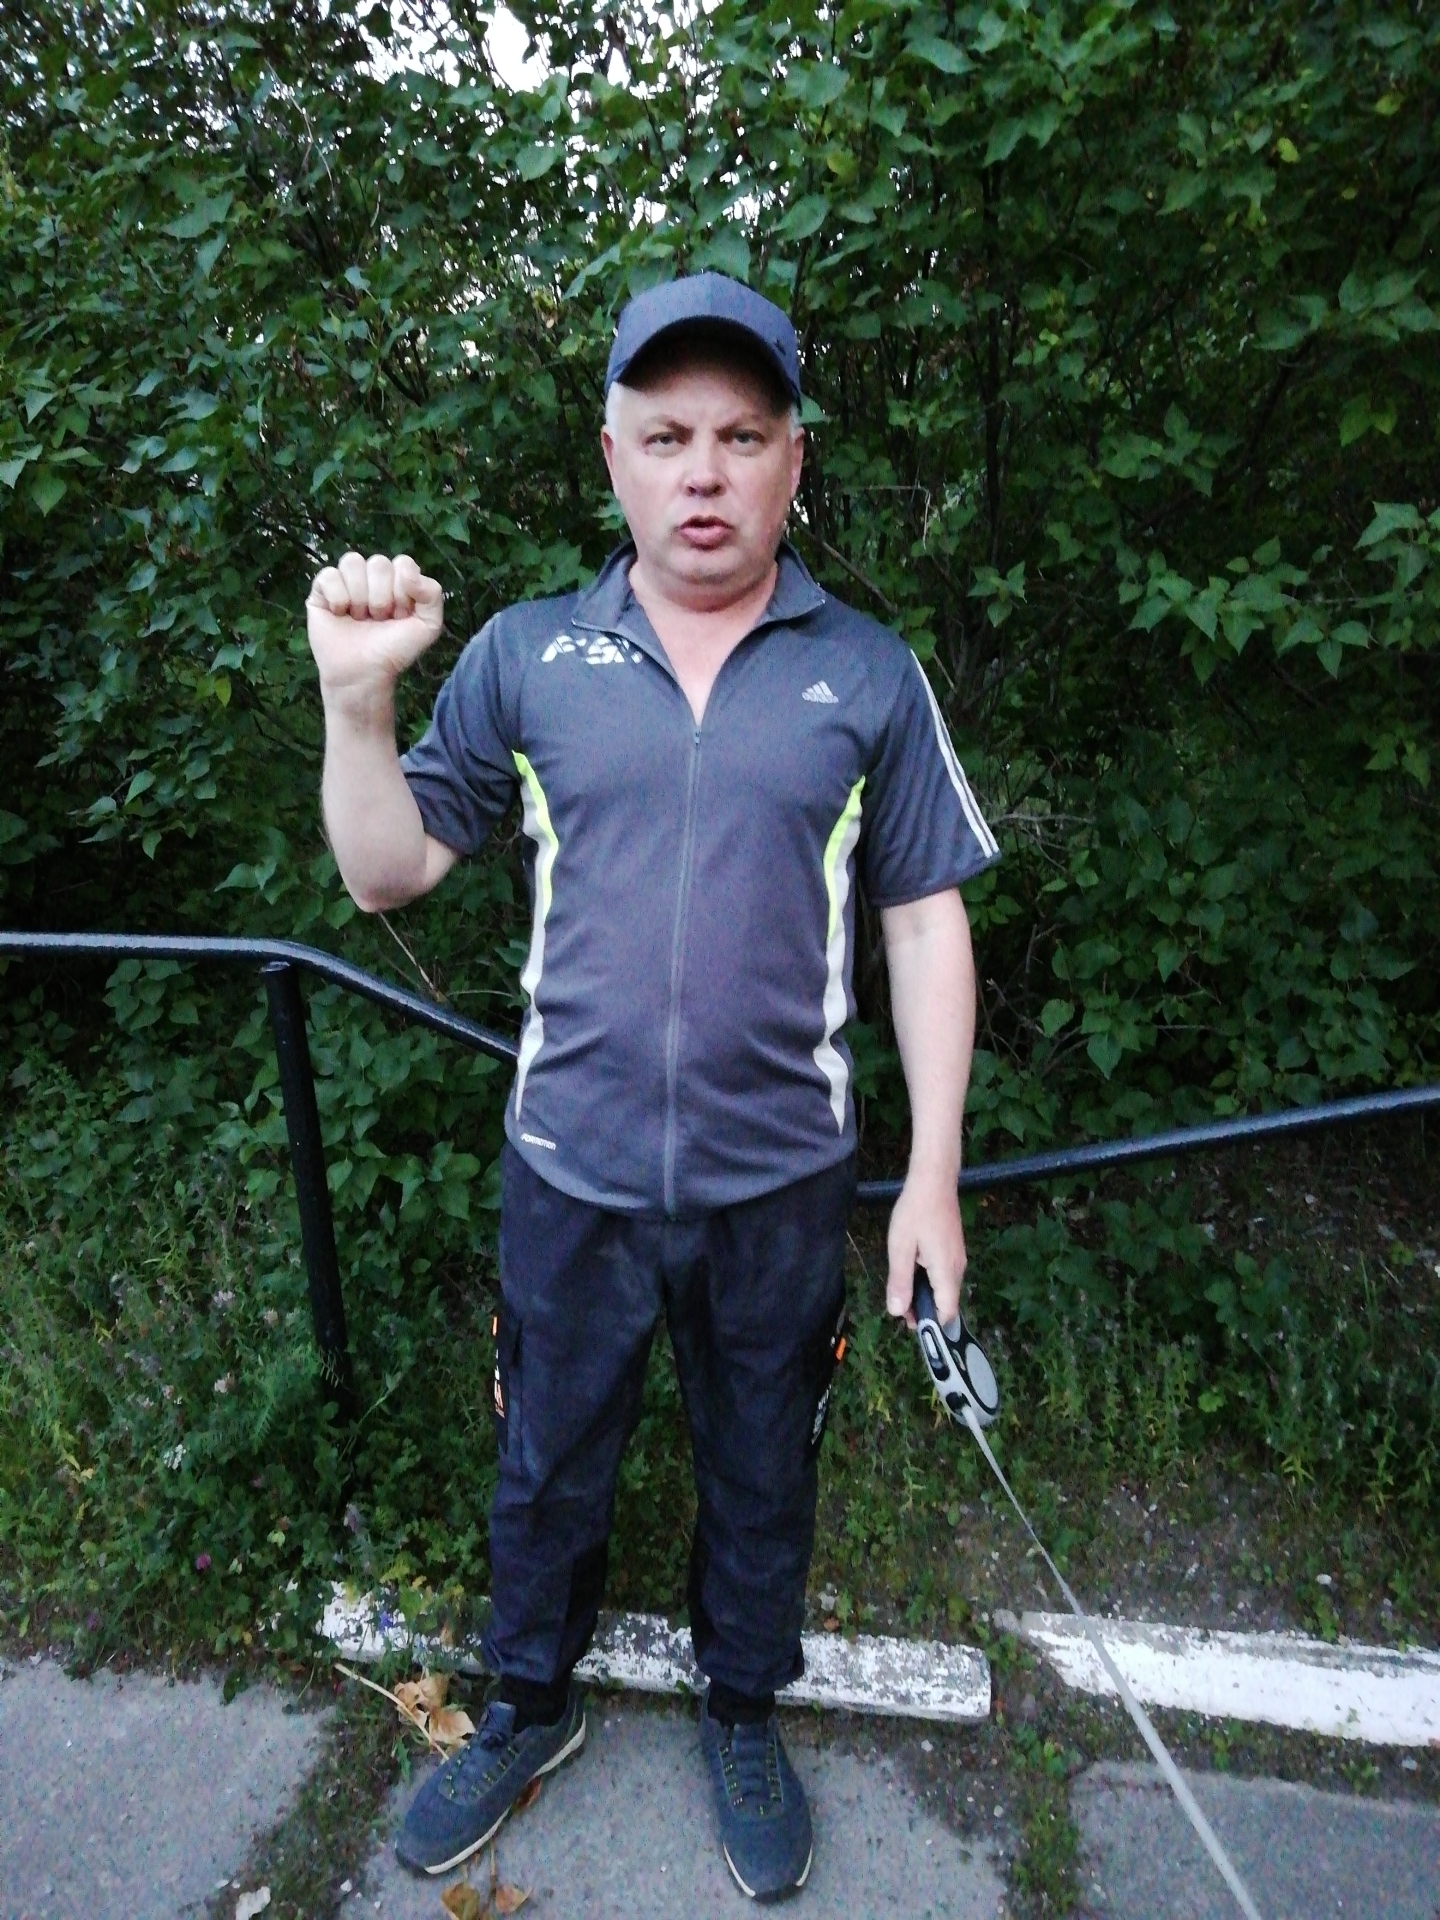
Label: clear